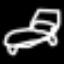
Label: bed